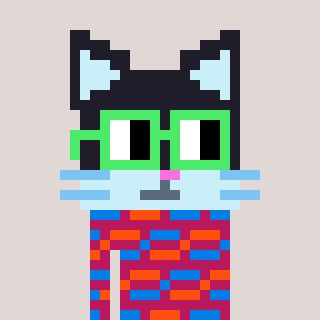
a pixel art character with square light green glasses, a cat-shaped head and a darkpink-colored body on a warm background